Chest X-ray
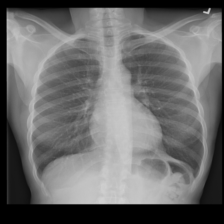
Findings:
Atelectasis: negative
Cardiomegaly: negative
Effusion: negative
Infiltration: negative
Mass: negative
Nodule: negative
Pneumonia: negative
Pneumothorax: negative
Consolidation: negative
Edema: negative
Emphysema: negative
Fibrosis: negative
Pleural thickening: negative
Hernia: negative